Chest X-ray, PA view. Patient: 19 years old, sex M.
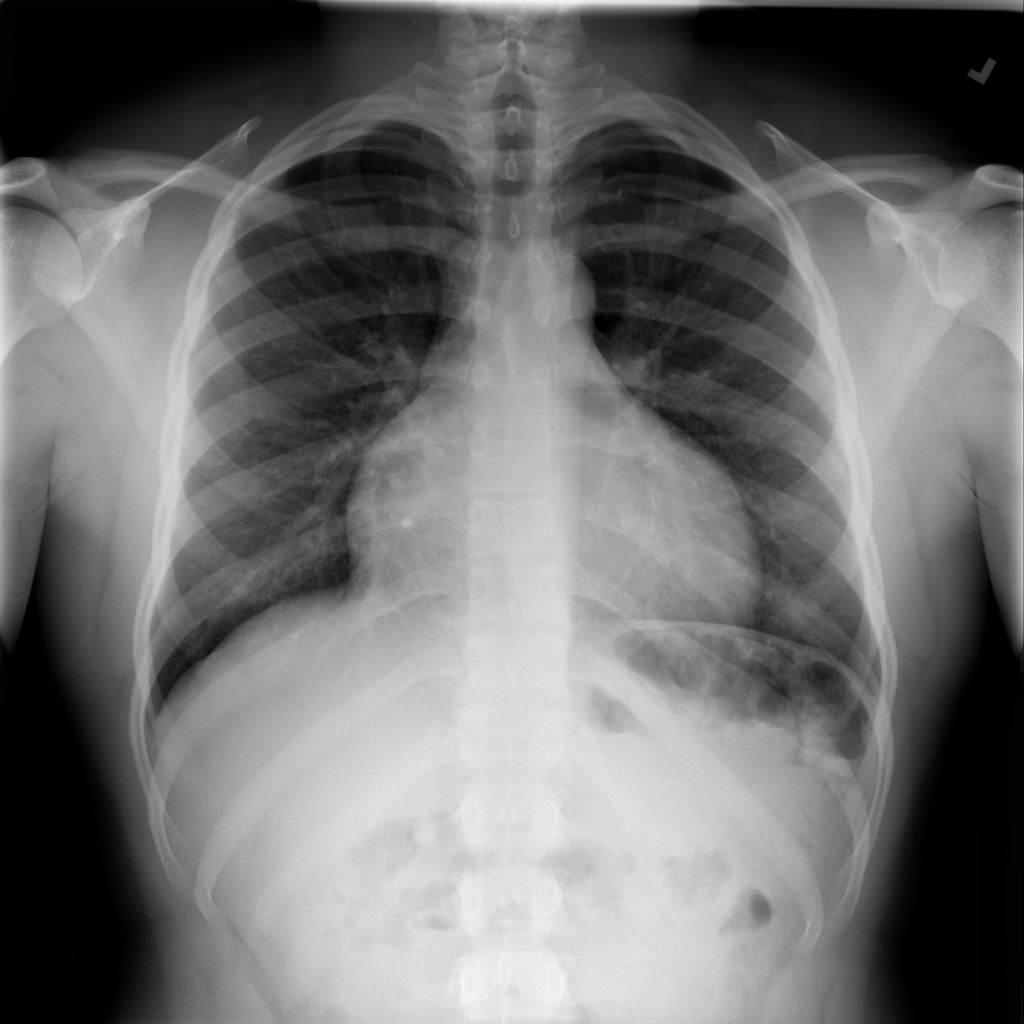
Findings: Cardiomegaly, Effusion